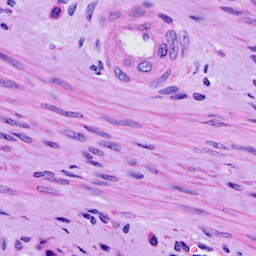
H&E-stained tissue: Cervix